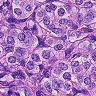
Metastatic tissue present: yes